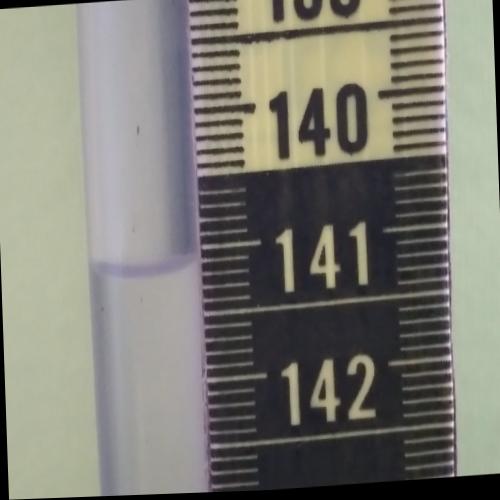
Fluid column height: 141.1 cm